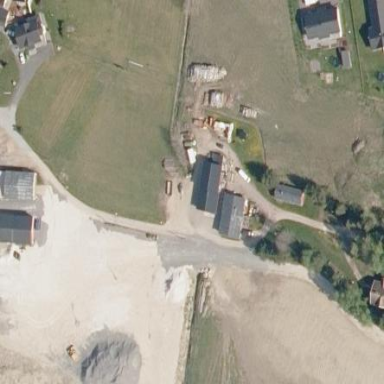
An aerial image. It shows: Farmyard area.